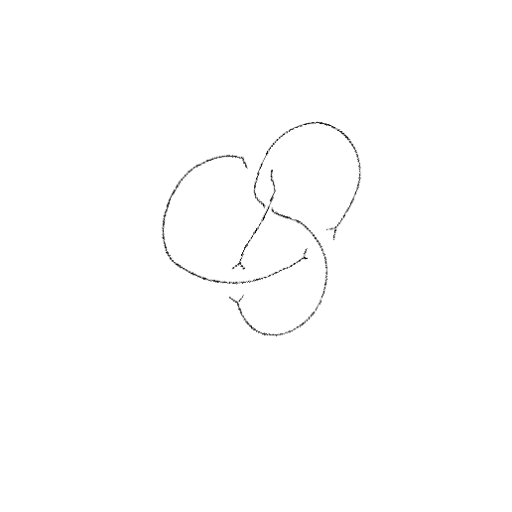
Crossing number: 4